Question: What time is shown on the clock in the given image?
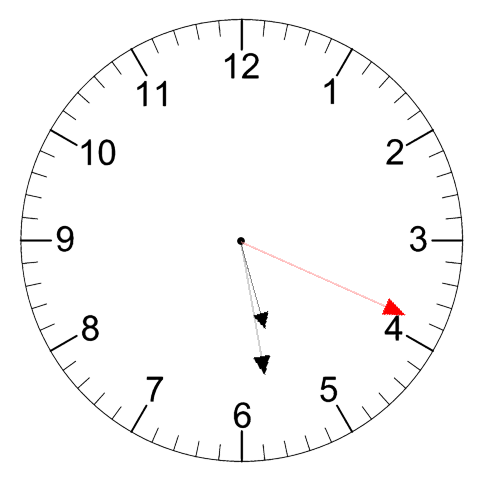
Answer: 05:28:19